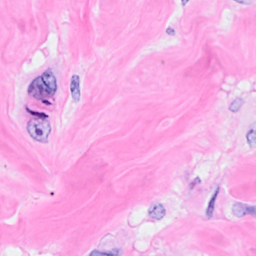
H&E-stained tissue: Breast